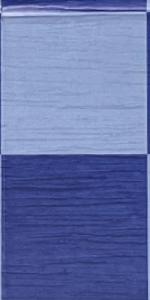
Label: Empty